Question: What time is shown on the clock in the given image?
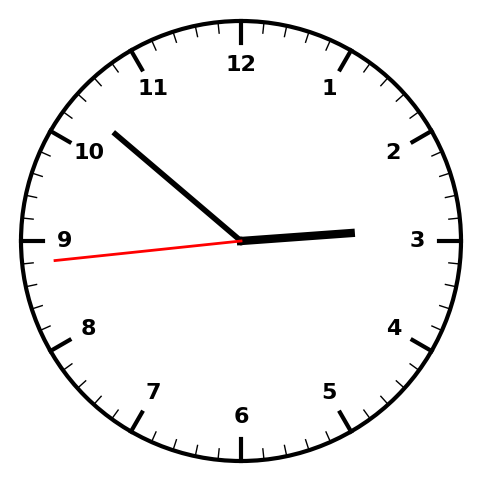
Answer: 02:51:44